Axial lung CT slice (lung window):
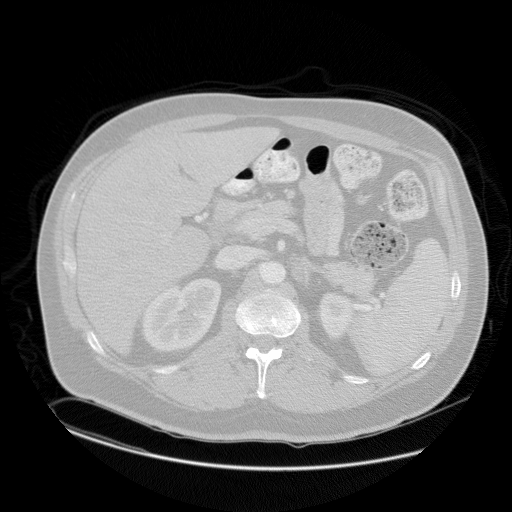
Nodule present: no